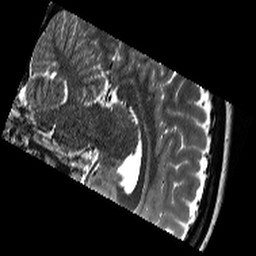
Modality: T2w
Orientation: sagittal
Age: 18
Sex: female
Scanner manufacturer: siemens
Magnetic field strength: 3 T
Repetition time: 13.15 s
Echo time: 0.082 s